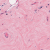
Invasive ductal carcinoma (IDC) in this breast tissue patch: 0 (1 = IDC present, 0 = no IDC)